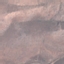
Label: HerbaceousVegetation